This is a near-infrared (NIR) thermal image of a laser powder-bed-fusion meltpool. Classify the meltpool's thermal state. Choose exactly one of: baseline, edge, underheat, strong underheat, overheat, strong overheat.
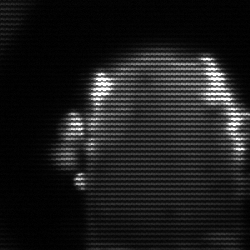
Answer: baseline